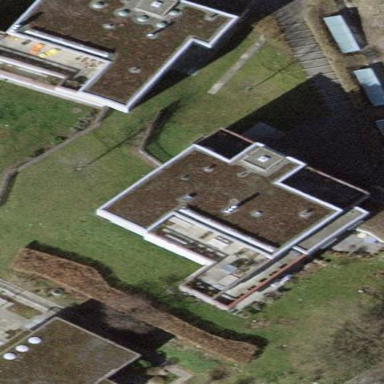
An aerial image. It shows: Building part with flat roof.